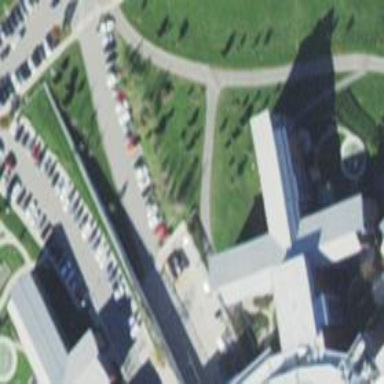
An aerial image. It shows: Hospital building.